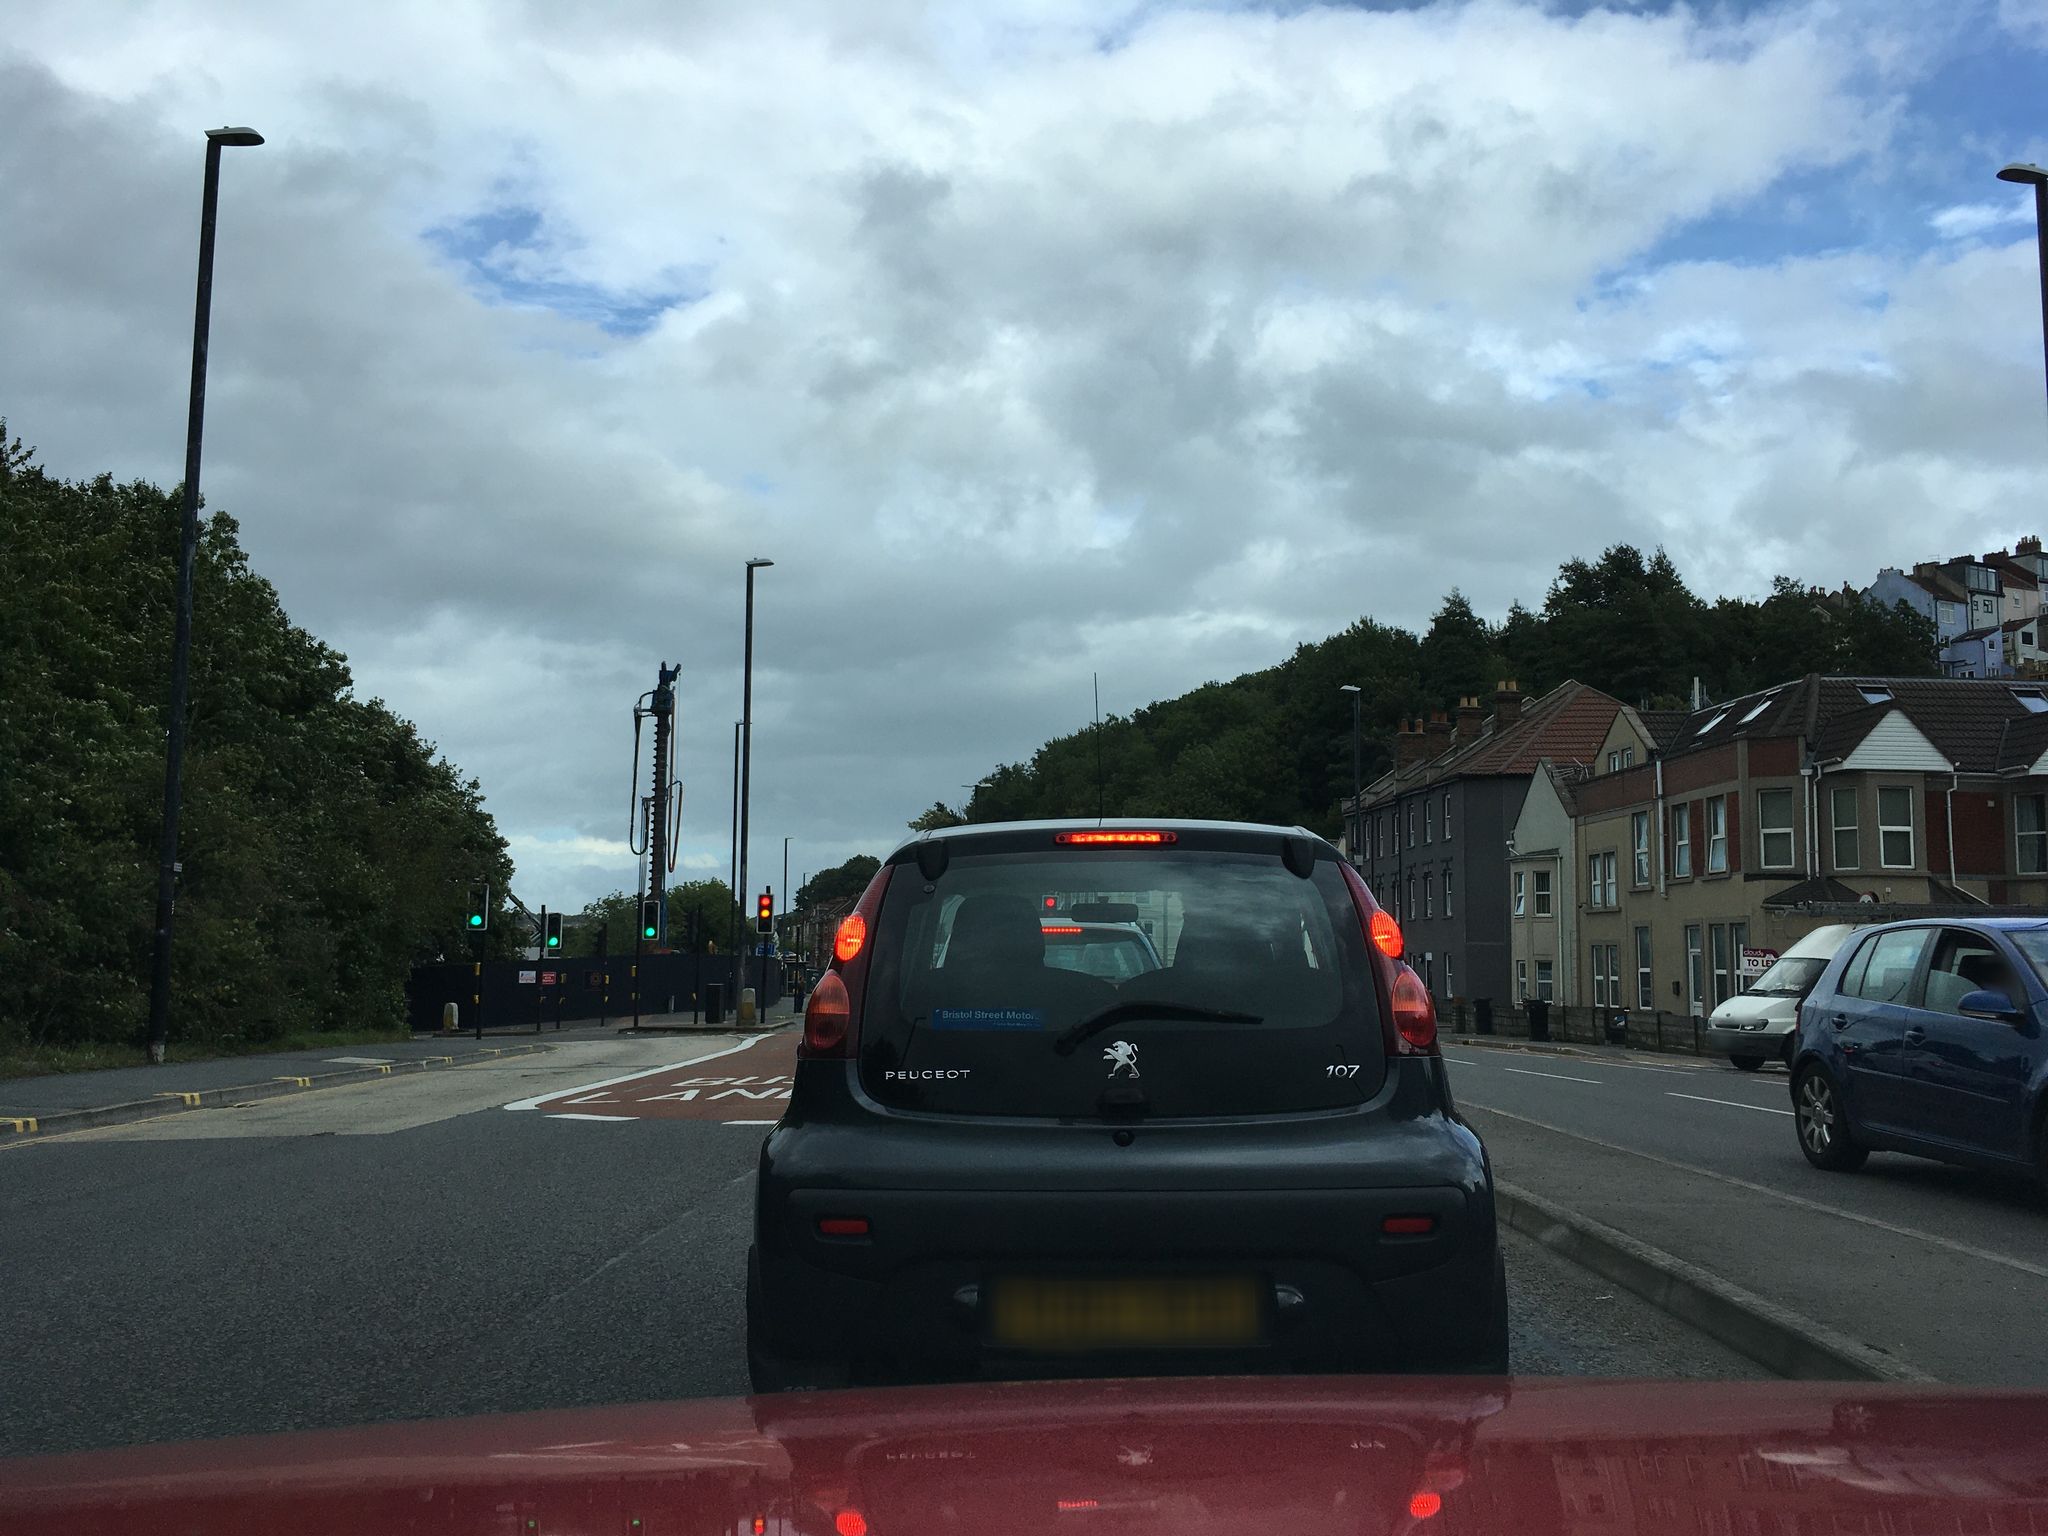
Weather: cloudy
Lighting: day
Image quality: good
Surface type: driving surface
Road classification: trunk, tertiary
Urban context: urban centre
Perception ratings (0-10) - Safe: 1.82, Lively: 8.06, Beautiful: 5.82, Boring: 1.03, Depressing: 5.46, Wealthy: 5.36